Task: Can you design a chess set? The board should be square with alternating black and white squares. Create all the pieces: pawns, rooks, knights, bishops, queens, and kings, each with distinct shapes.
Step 2985:
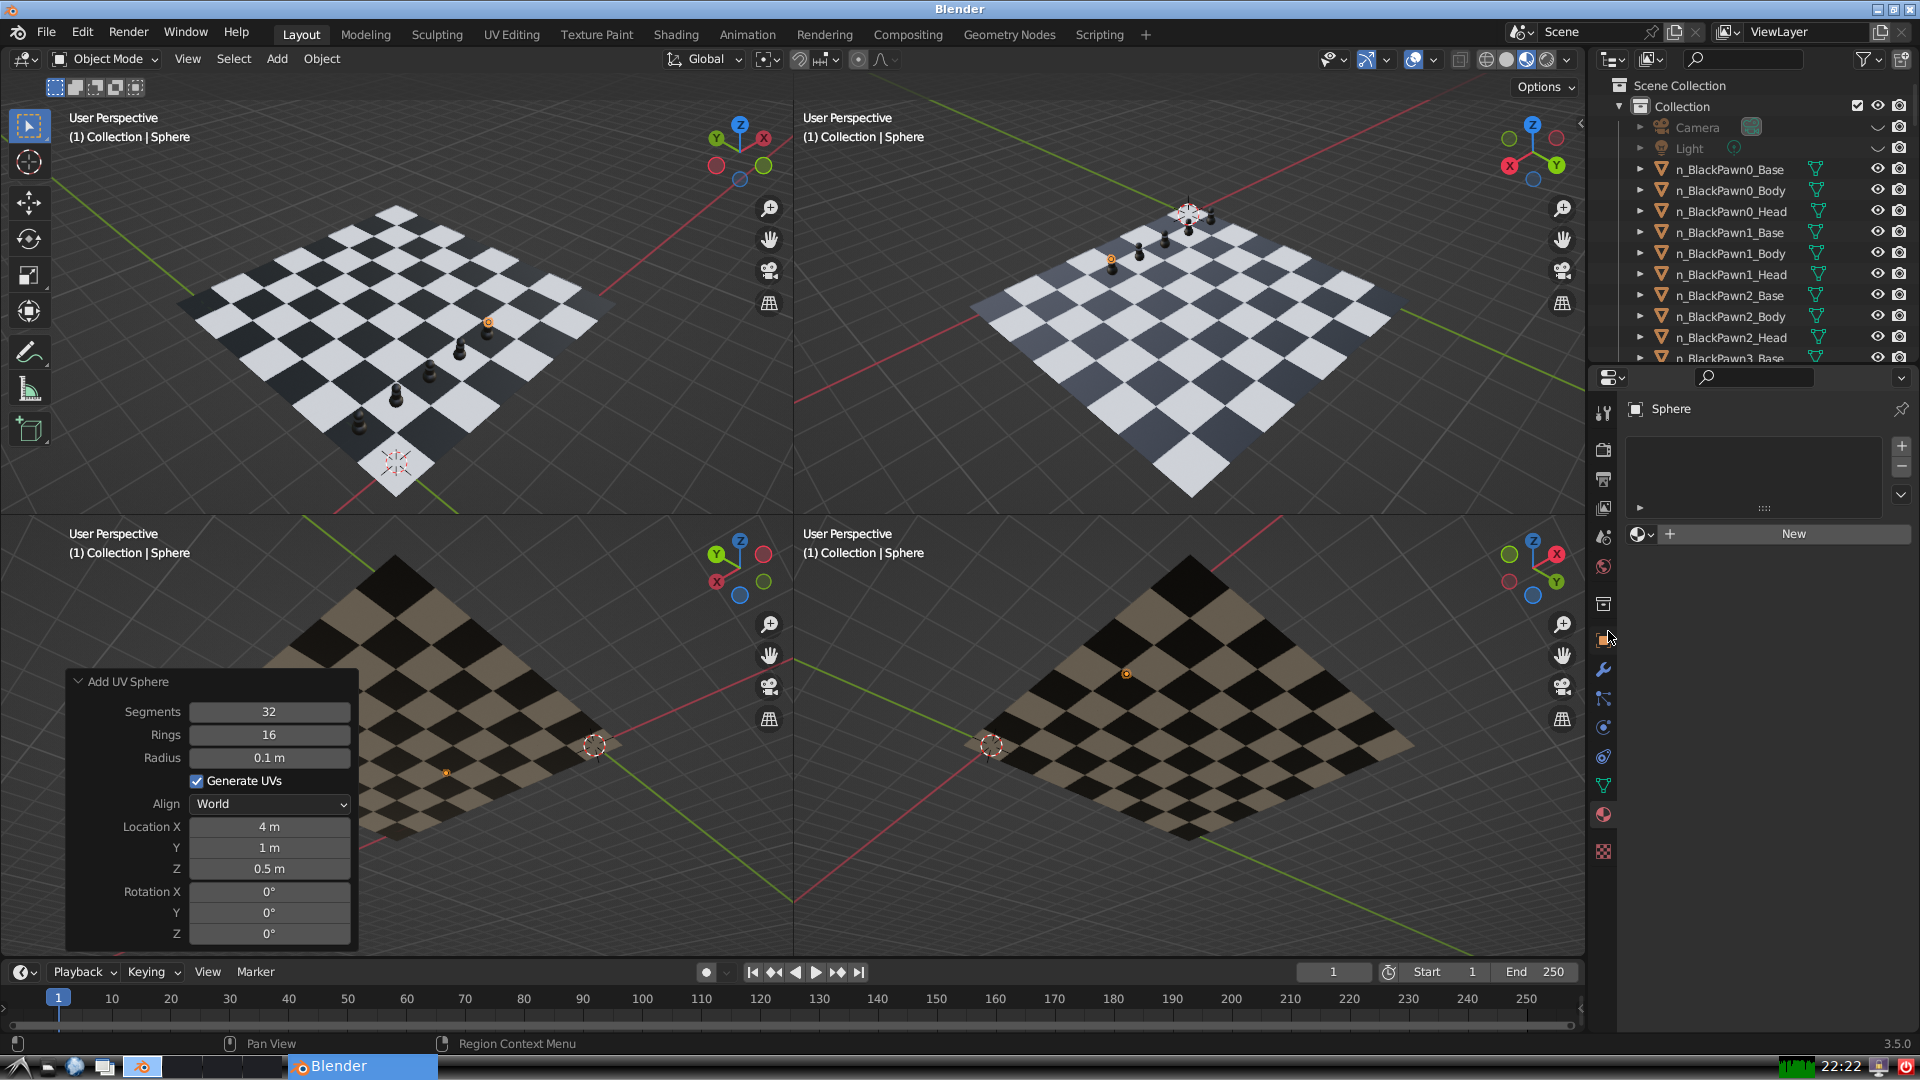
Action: click: no